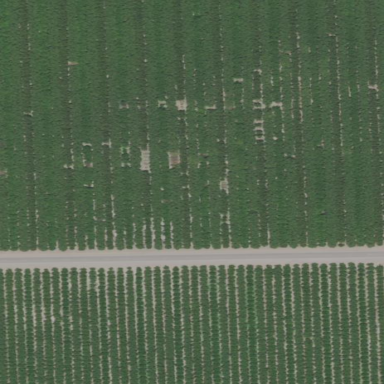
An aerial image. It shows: Almond orchard with rows of almond trees.